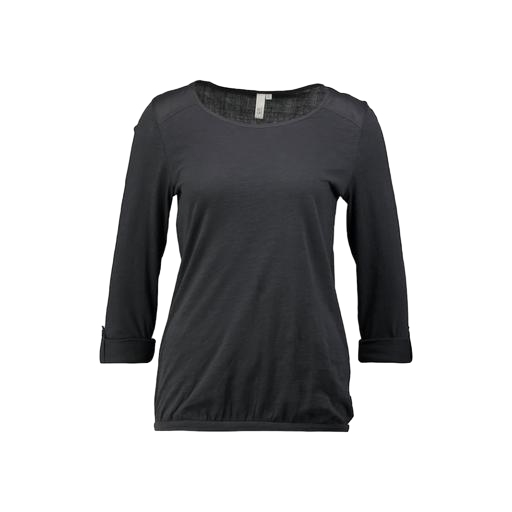
black three-quarter-sleeve scoop-neck t-shirt only macy, black three-quarter-sleeve top only macy, three-quarter sleeved jersey top, white background